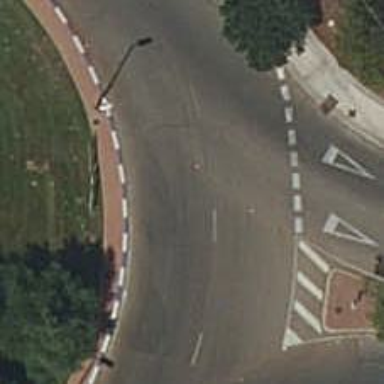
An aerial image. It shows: Secondary road with asphalt surface leading to roundabout junction.